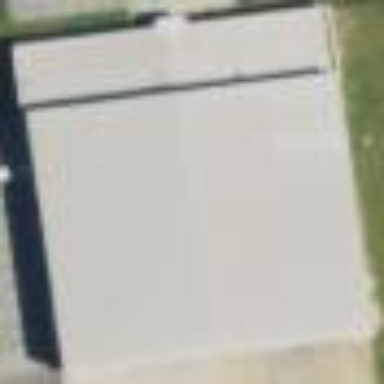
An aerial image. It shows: Hangar building at the airport.